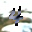
Label: 4